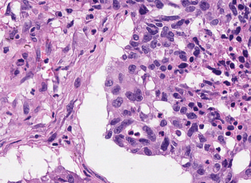
Tumor epithelial tissue: yes
Tumor-associated stroma tissue: yes
Normal tissue: no